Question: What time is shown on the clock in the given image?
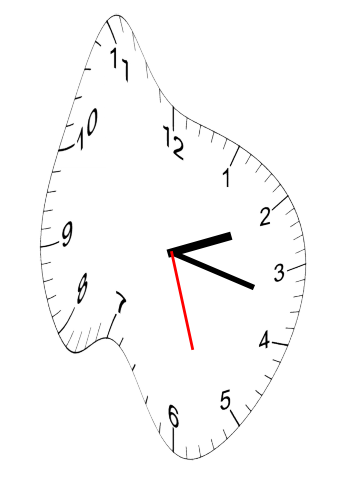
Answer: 02:17:27